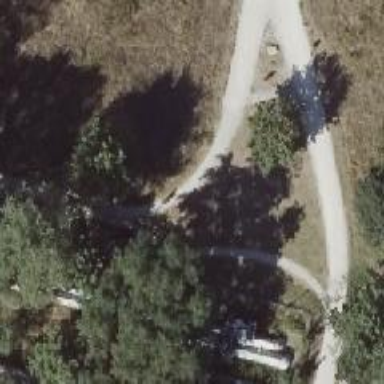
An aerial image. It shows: Footway with excellent trail visibility.